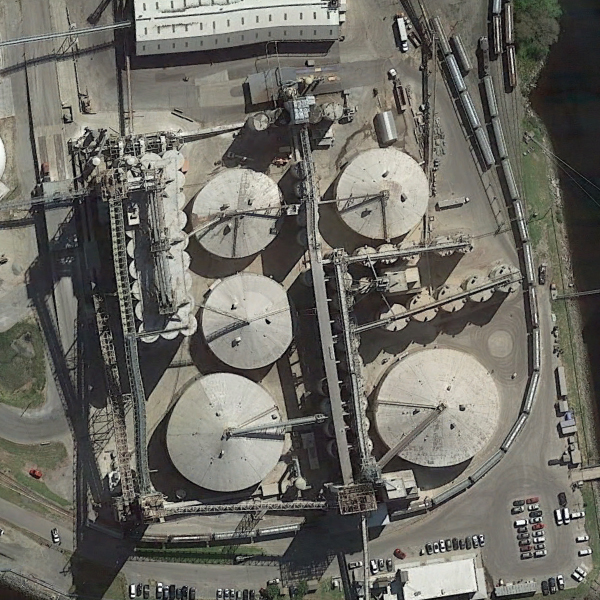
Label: StorageTanks